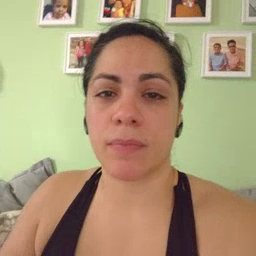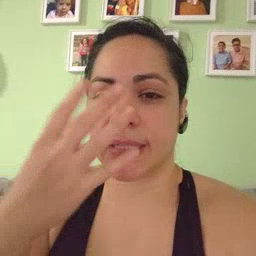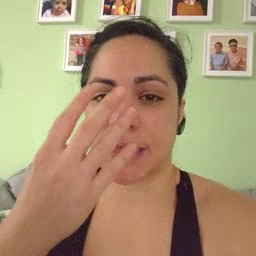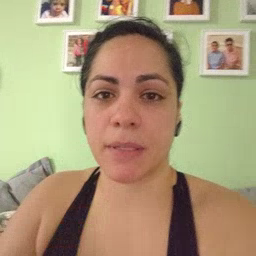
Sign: sleepy